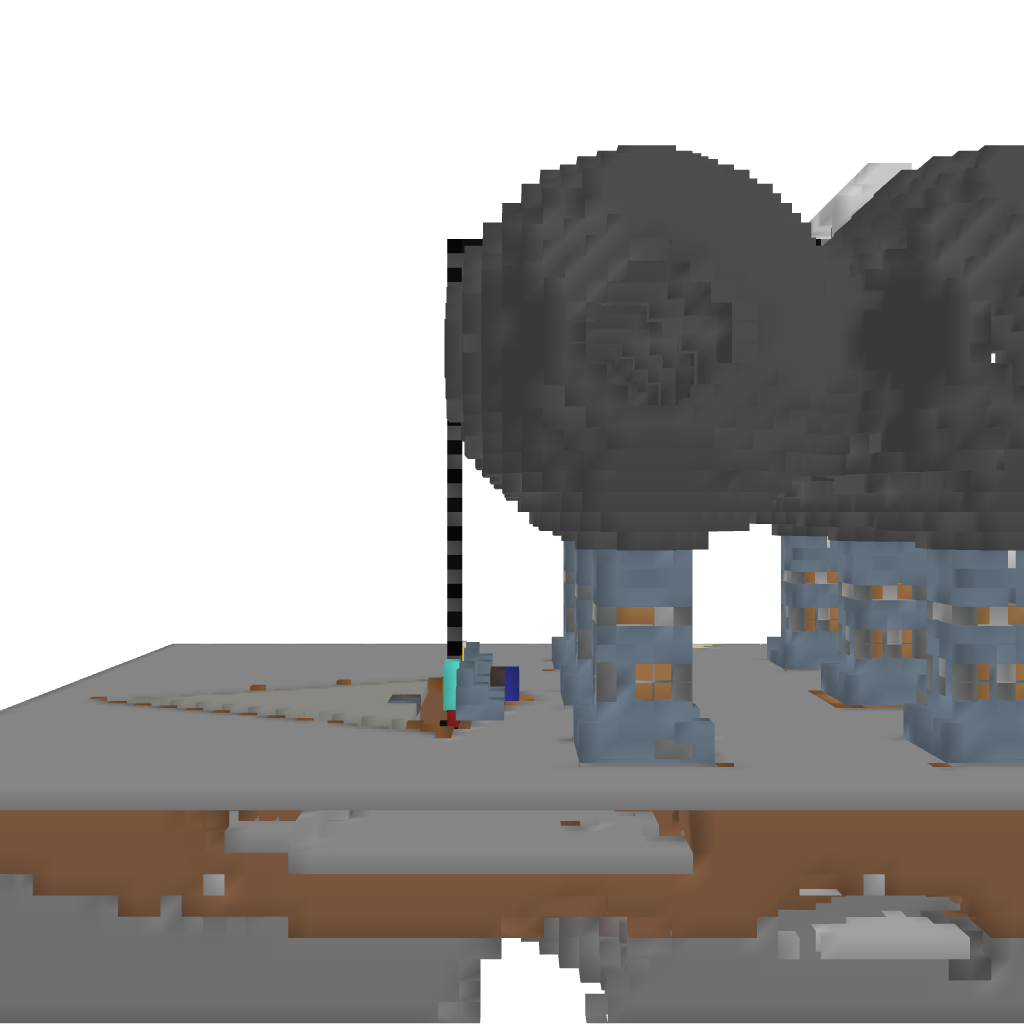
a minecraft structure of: WitherArena